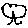
Label: tree